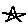
Label: star